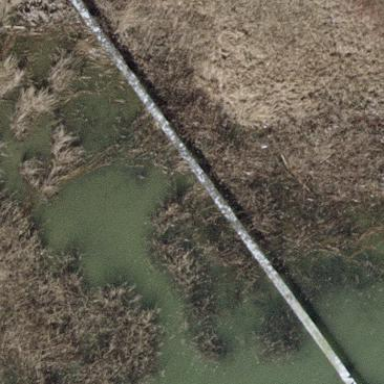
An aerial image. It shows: Man-made pier.